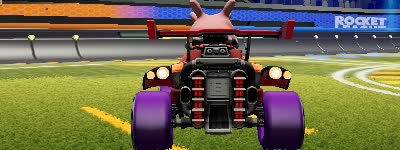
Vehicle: octane